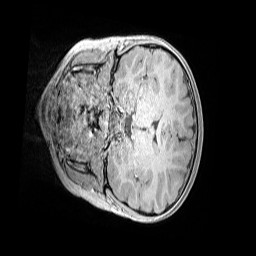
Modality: MP2RAGE
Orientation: coronal
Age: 8
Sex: female
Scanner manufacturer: siemens
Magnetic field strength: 3 T
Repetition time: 4 s
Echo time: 0.00299 s